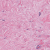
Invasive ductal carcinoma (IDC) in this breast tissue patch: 1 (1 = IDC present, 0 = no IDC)